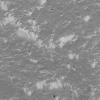
Atmospheric dust classification: not_dusty